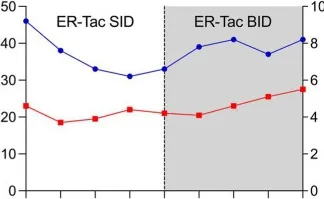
(B) Estimated glomerular filtration rate (eGFR) [ml/min/1.73m2] according to the Chronic Kidney Disease Epidemiology Collaboration (CKD-EPI) (blue line) and extended-release tacrolimus (ER-Tac) trough levels over time (red line). The black dashed line marks the switch from ER-Tac once daily (SID) to ER-Tac twice daily (BID).
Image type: chart (chart)